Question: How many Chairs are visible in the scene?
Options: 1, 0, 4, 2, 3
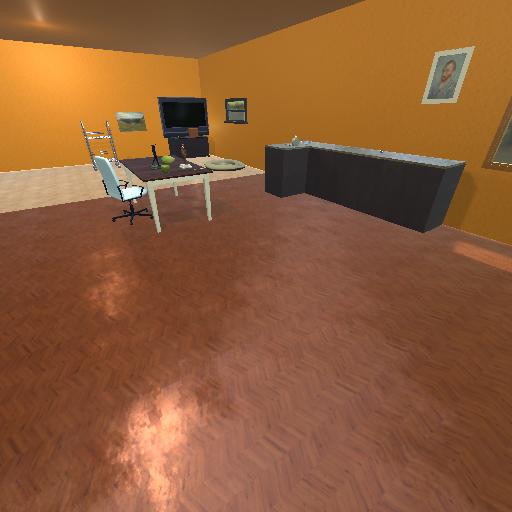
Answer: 1